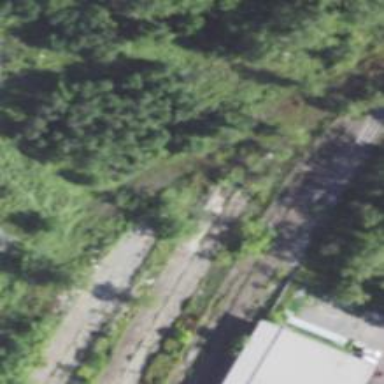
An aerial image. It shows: Abandoned railway.